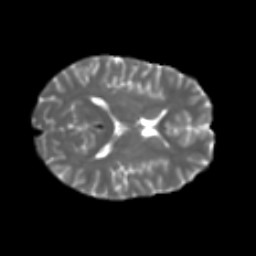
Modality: T2w
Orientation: axial
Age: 34
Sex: female
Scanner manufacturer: ge
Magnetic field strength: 3 T
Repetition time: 7.8 s
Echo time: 0.0606 s